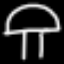
Label: mushroom